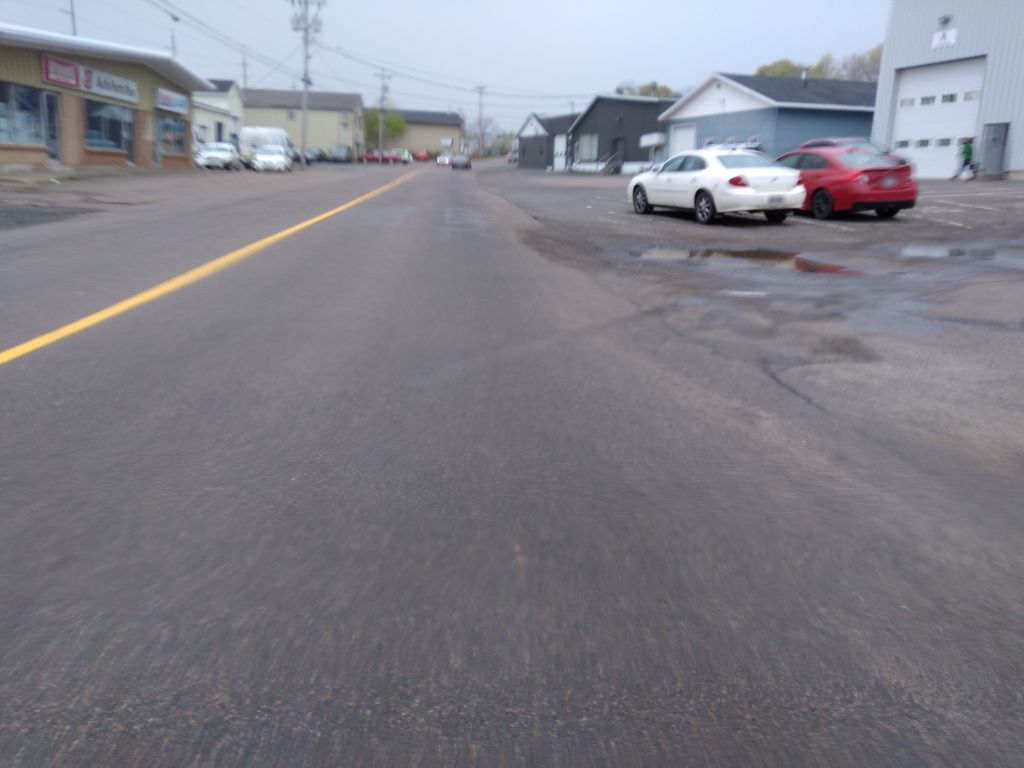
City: charlottetown